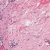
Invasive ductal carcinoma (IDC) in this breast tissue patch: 0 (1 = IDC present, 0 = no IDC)